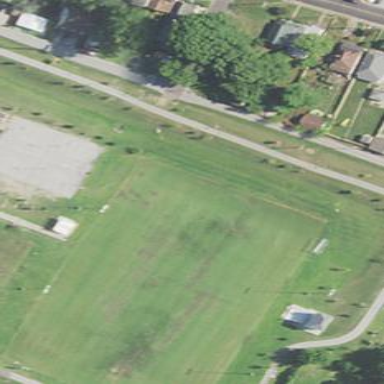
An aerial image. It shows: Soccer pitch for leisureland activities.